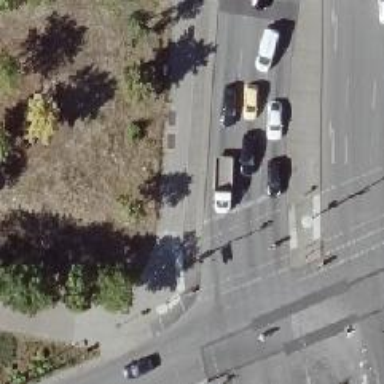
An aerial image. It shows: Road with traffic signals.